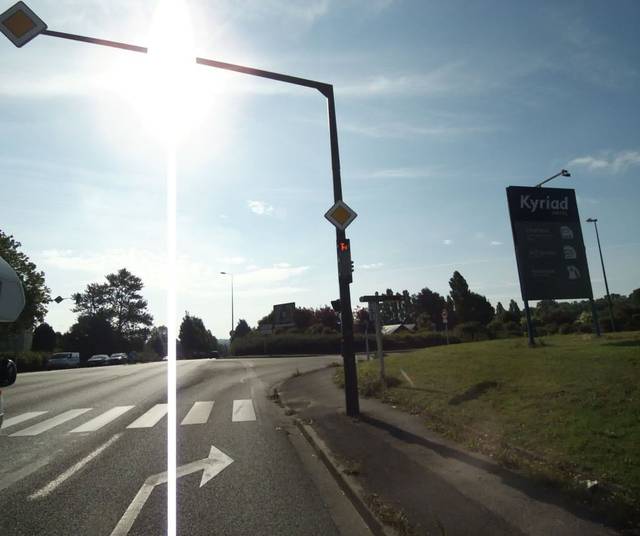
Region: France
Coordinates: 48.06, -0.7765